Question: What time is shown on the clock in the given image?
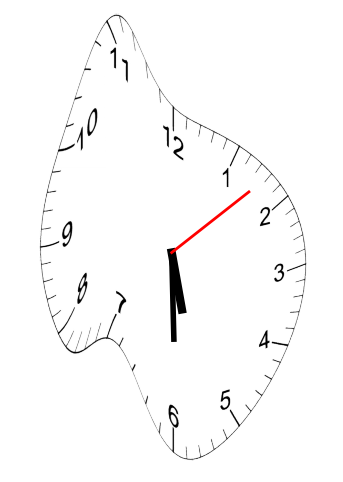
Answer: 05:30:08